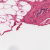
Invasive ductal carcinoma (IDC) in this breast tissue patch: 0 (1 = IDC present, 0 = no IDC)